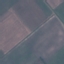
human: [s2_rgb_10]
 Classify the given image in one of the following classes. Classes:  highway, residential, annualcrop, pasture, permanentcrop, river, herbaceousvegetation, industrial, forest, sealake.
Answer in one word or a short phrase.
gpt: AnnualCrop